Question: I'm using the from google fonts.
This is the link on google fonts : <URL> .
The issue is that right now the char '?' is converted in '®️' .
The css code I used is:
'''
@import url(http://fonts.googleapis.com/css?family=Amatic+SC:400,700);
body {
font-family: 'Amatic SC', cursive;
font-style: normal;
font-weight: 700;
}
'''
The html looks like this :
'''
<html> ???? </html>
'''
This is a screenshot of the issue :

This is the jsfiddle link: <URL>
I tested this issue on:
- - -
Any idea how I can fix this?
Are my browsers getting crazy?
Or it's a bug in the font?
When using :
'''
@import url(http://fonts.googleapis.com/css?family=Amatic+SC);
'''
So without the suffix ':400,700' the question mark character is displayed properly.
Unfortunately using the above code + bold text is totaly messing up with the letter spacing in Chrome, Firefox, Opera.
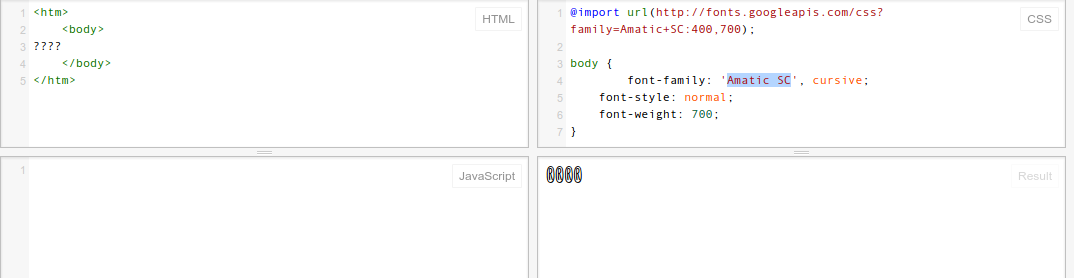
Answer: This is a known issue with the bold version of the Amatic font, as can be seen in this <URL> from November, 2011. Your font was implemented correctly, it's just that the font file itself has a bug.
A workaround is to use the regular variant for question marks. I know that's hardly a great solution but it seems there's not much else you can do.